Interaction volume radius: 10 \u00c5
Interaction volume height: 15 \u00c5
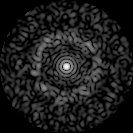
Disorder parameter: 0.8307